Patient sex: M
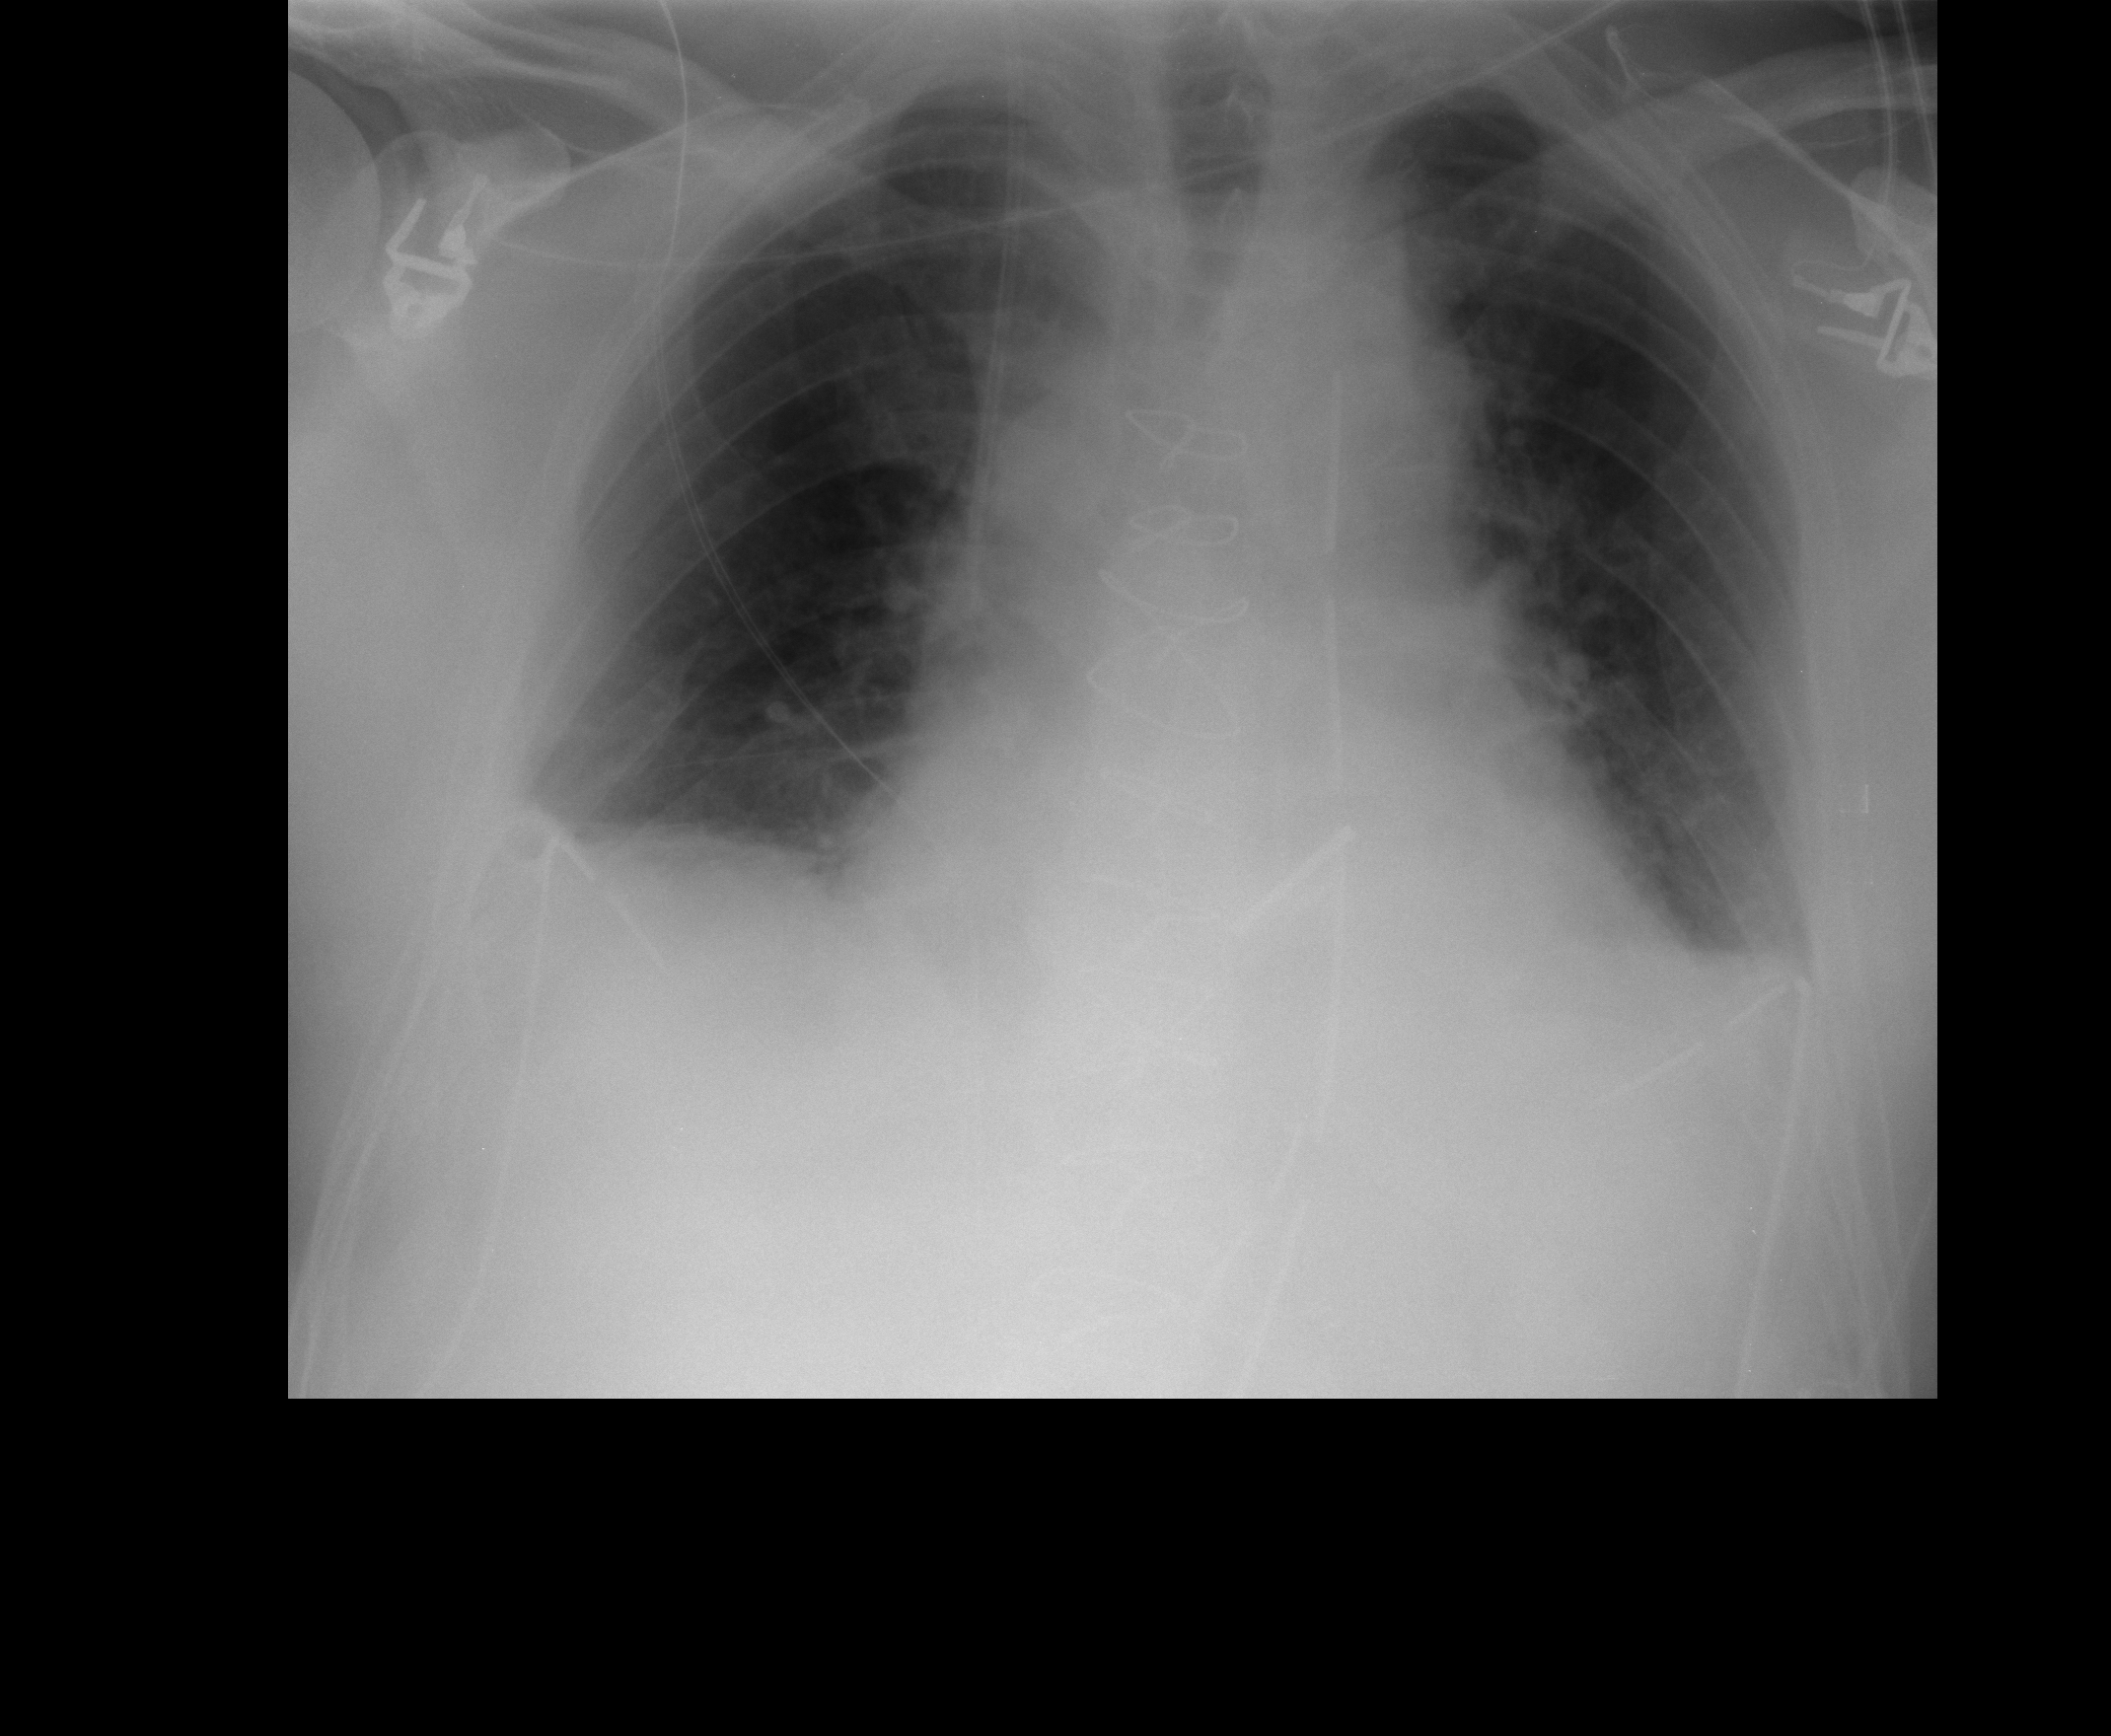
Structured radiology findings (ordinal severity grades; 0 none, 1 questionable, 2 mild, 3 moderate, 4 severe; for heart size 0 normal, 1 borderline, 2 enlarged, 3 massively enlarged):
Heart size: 2
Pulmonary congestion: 3
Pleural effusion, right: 2
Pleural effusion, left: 2
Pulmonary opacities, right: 0
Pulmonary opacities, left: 0
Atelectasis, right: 2
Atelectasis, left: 2